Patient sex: M
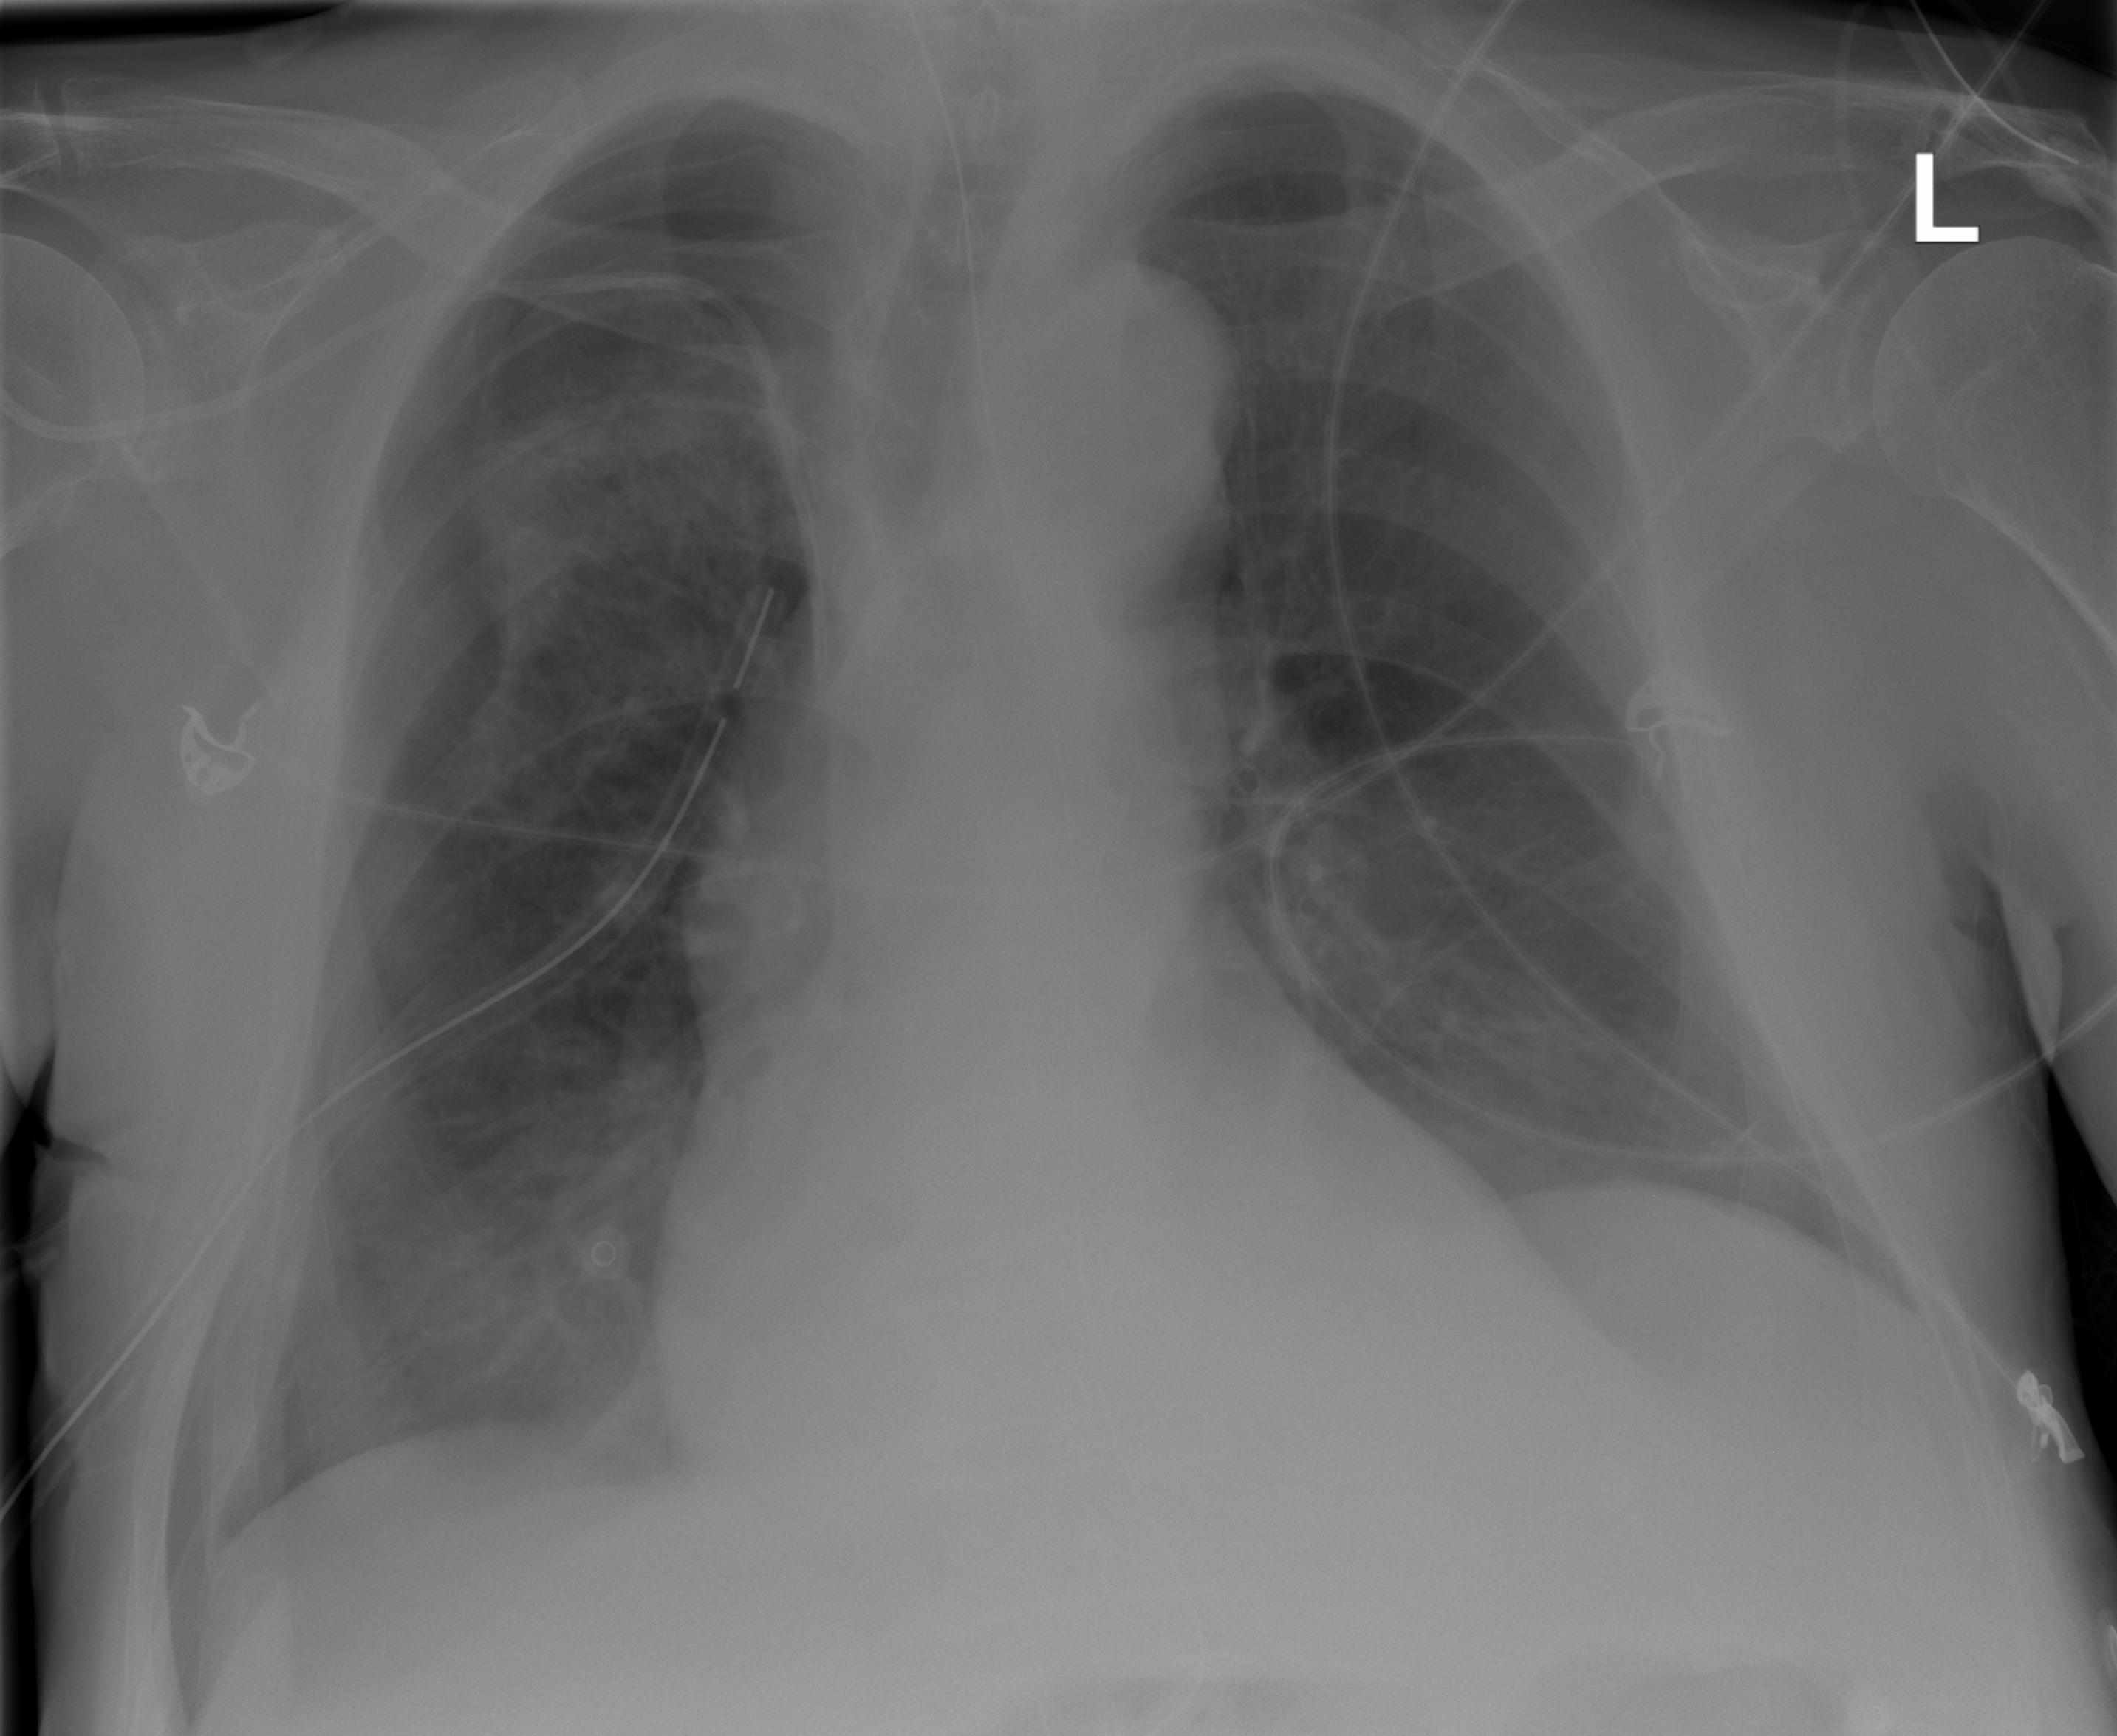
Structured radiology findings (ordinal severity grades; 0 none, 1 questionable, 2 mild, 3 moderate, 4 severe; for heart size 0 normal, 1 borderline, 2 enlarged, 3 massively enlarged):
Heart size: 1
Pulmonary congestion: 0
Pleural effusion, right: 0
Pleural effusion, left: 2
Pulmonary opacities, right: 2
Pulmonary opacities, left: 1
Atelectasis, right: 2
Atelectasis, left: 2